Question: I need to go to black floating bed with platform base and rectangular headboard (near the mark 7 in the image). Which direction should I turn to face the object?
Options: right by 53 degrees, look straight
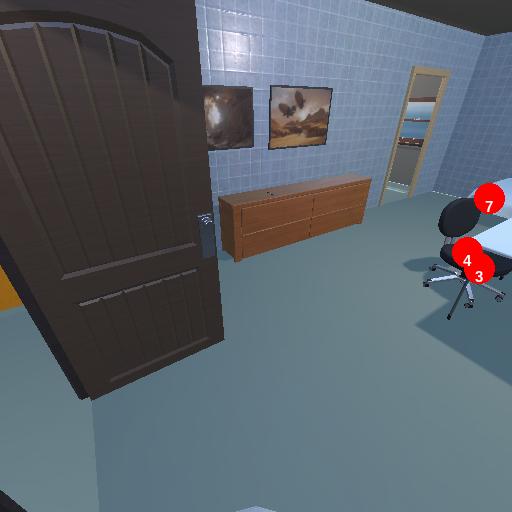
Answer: right by 53 degrees